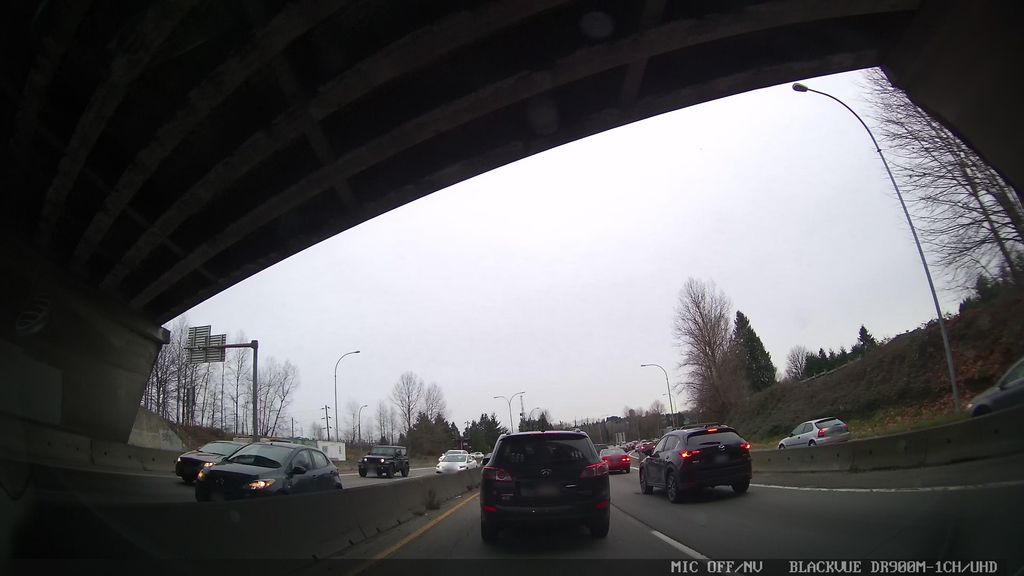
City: vancouver